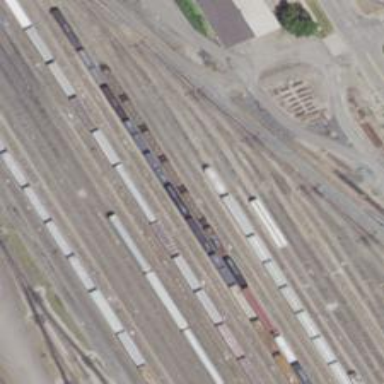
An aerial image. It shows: Railway yard used for servicing trains.